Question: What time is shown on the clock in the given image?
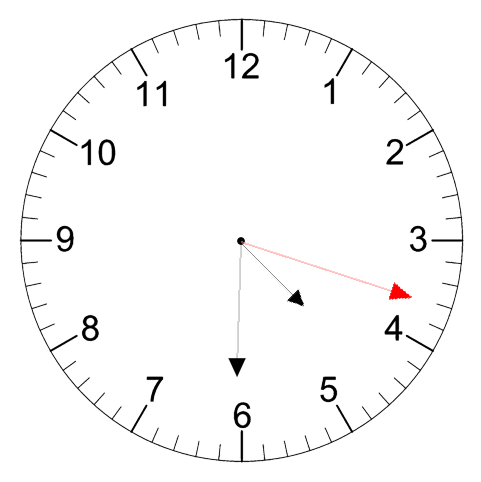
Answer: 04:30:18